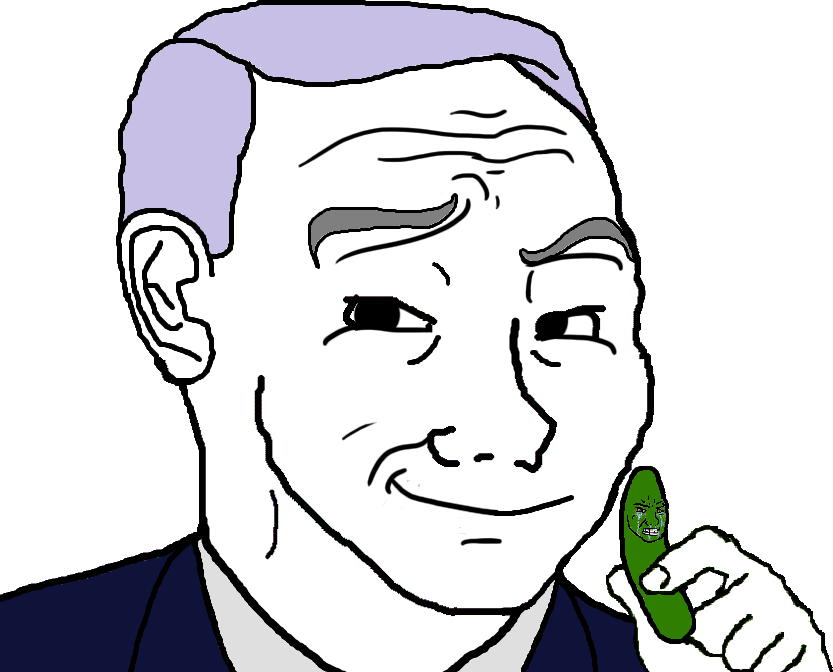
Label: 5_Smugjak